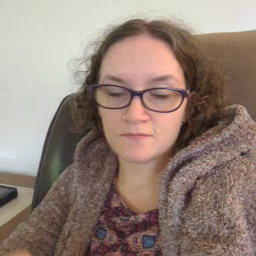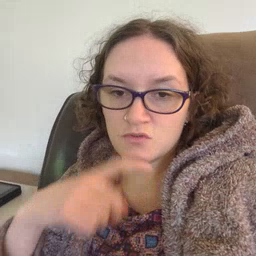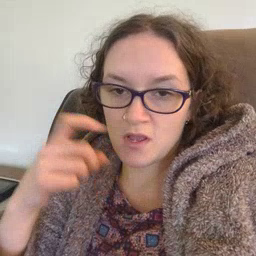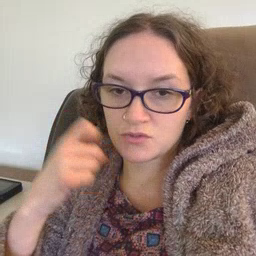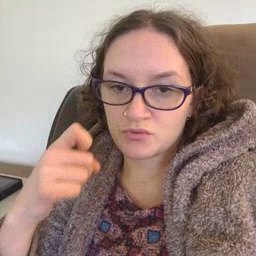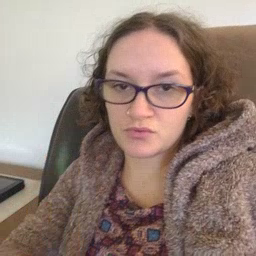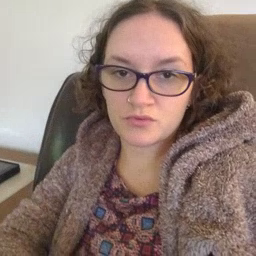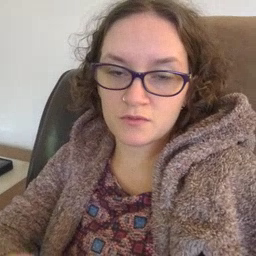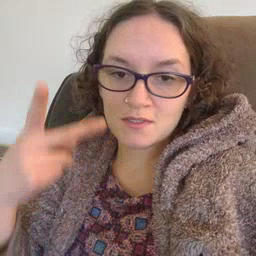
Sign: dryer